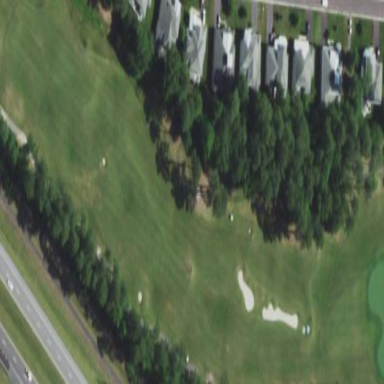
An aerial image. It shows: Golf fairway surrounded by grass.